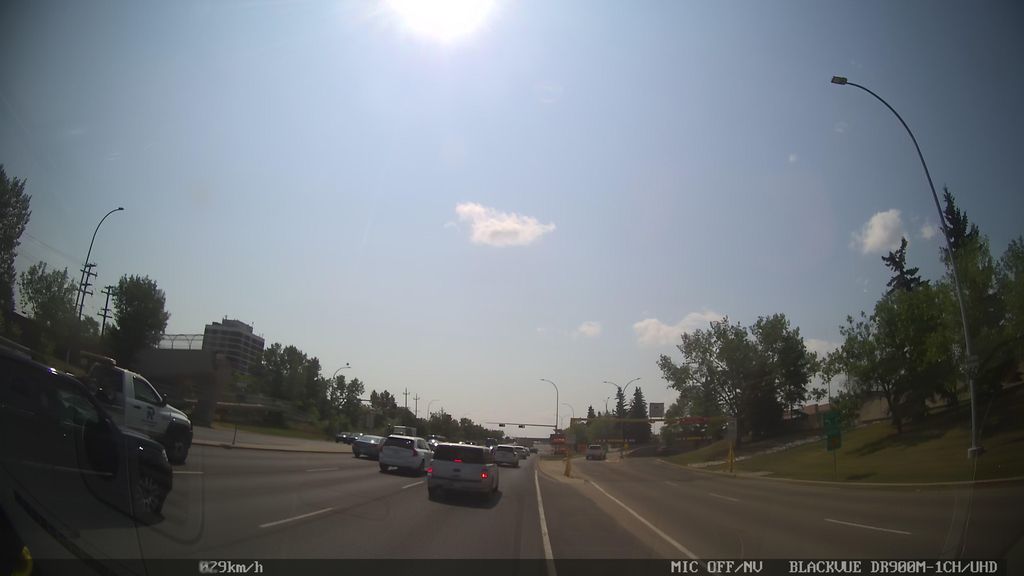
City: edmonton